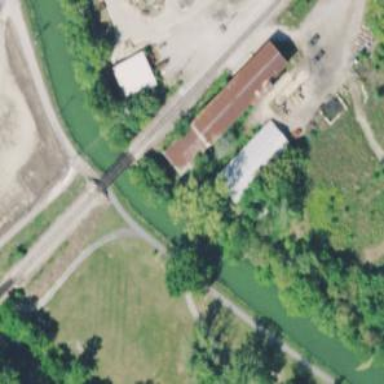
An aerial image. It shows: Abandoned railway spur.